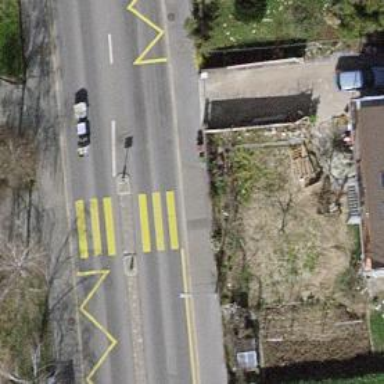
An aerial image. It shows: Asphalt footway with marked crossing that includes pedestrian island.